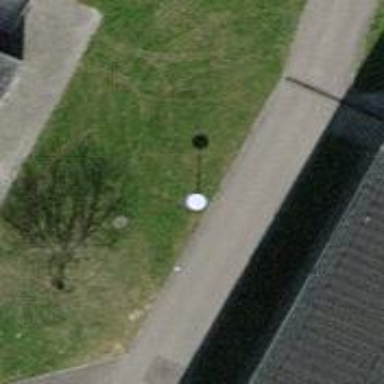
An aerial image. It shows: Pole serving as support.